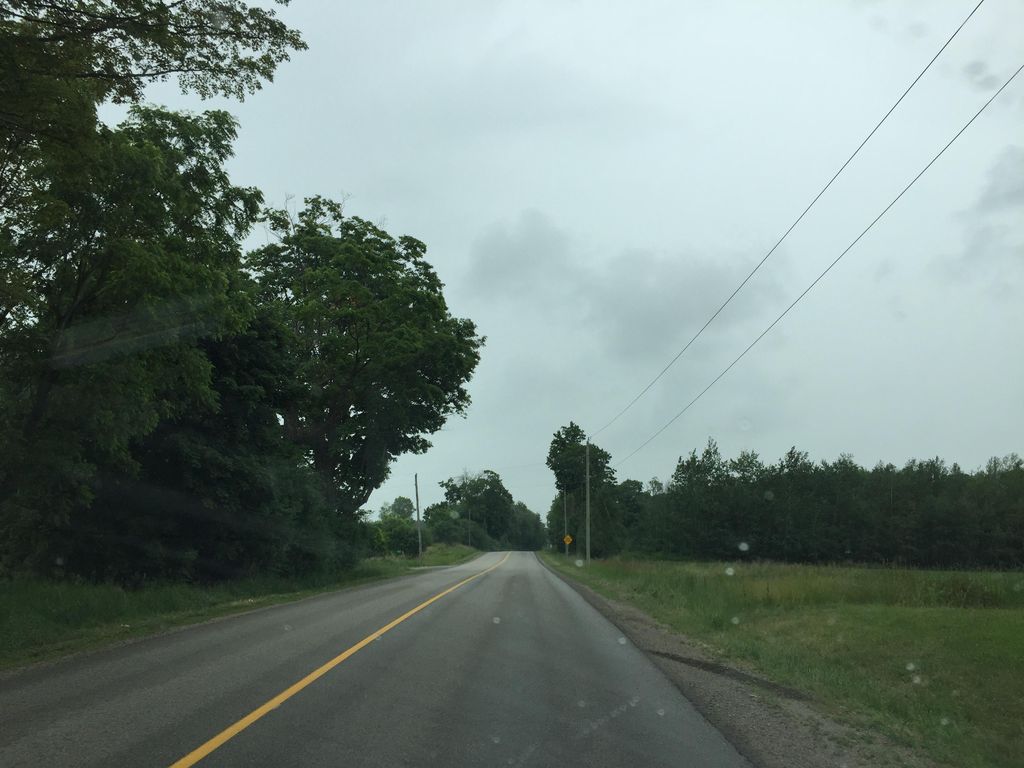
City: kitchener-waterloo